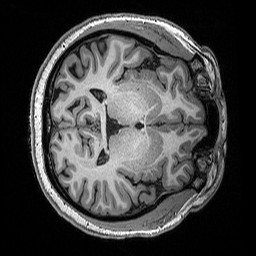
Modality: T1w
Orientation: axial
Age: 22
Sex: female
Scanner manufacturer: siemens
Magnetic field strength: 3 T
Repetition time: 2.53 s
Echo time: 0.0033 s